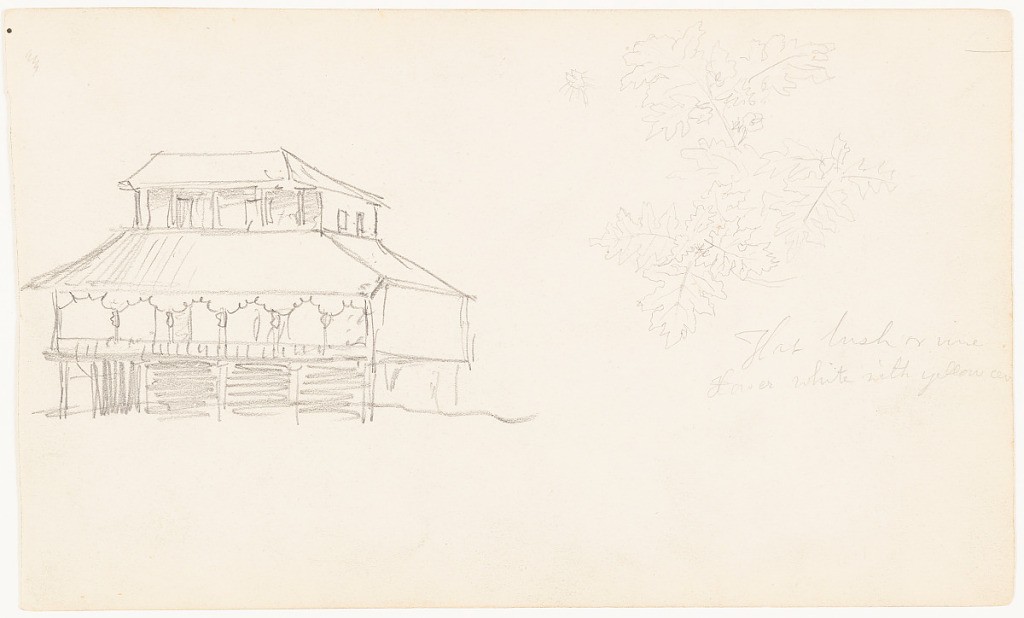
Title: Architectural and Botanical Sketch, Ecuador
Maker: Frederic Edwin Church, American, 1826–1900
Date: May–August 1857
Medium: Graphite on white wove paper
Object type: Drawing
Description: Botanical and architecture sketch, likely from Guayaquil, Ecuador, showing views of a house with a roughly pyramidal design and wrap-around porch at left, and the leaves and flowers of a flat bush or vine at right. House's porch characterized by its arched colonnade.